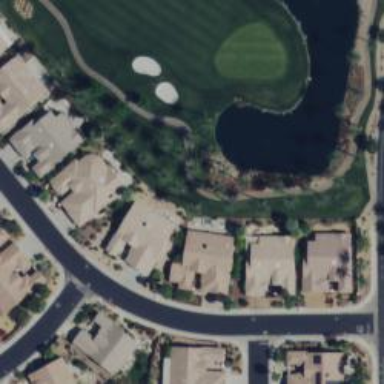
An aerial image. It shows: Service road designated as golf cart path.